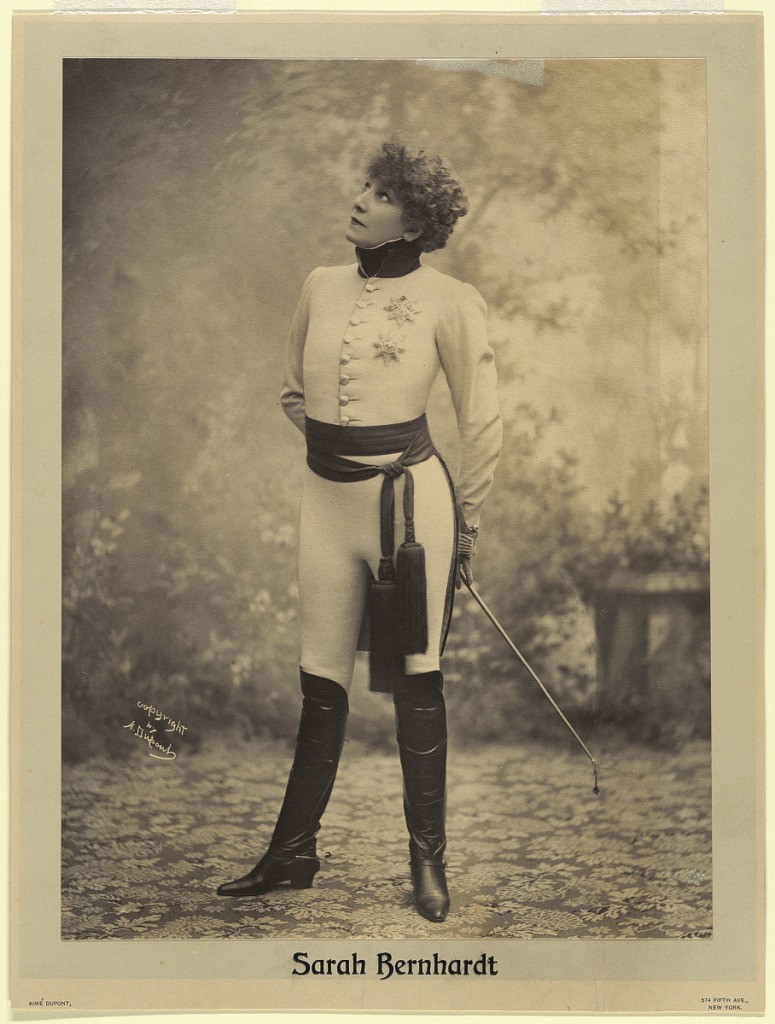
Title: Sarah Bernhardt as the Duke of Reichstadt (later King of Rome)
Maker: Aimé Dupont, 1842 – 1900
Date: ca. 1900
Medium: Platinum print Support: sensitized white wove paper, laid down on thick white wove paper
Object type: Photograph
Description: Full-length vertical format portrait of the actress turned toward the left. She is dressed in a military uniform and holds a whip behind her back.